Interaction volume radius: 10 \u00c5
Interaction volume height: 20 \u00c5
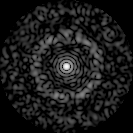
Disorder parameter: 0.8493